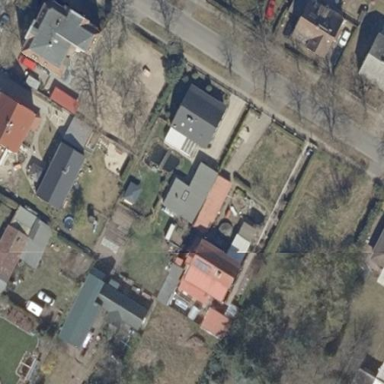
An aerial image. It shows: Kindergarten.